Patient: sex F, age 62
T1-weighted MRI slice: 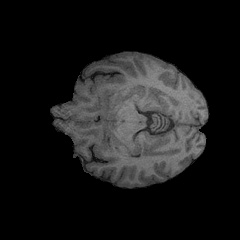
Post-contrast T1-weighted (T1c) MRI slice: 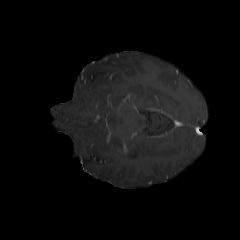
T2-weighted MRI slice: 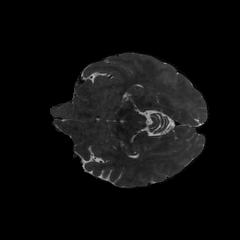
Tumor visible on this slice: no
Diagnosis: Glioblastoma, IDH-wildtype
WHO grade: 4